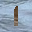
Label: 1